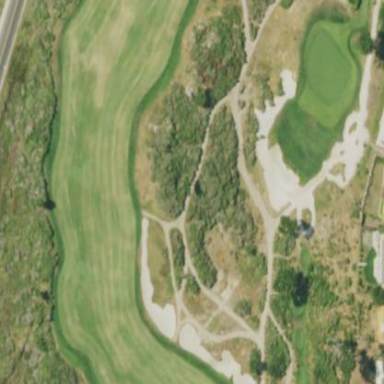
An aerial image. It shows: Scenic golf fairway.